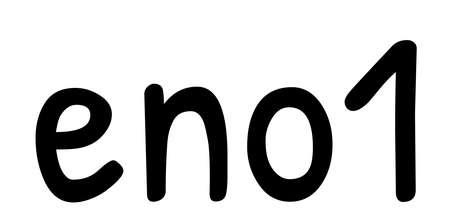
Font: PatrickHand-Regular